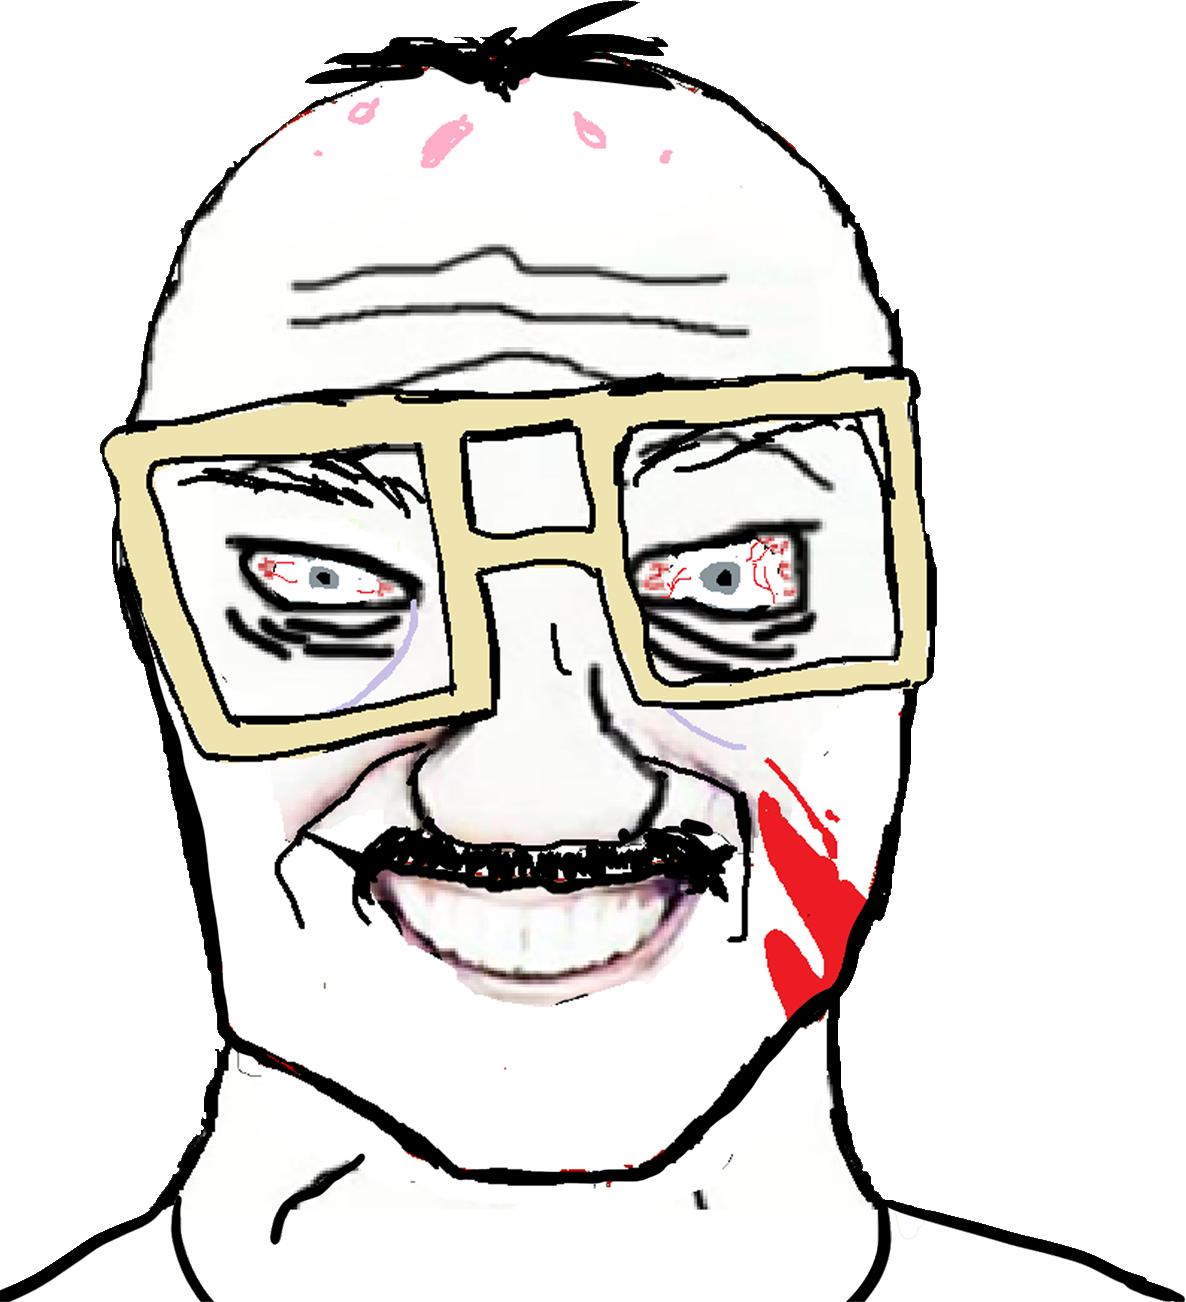
Label: 5_Coomer